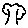
Label: tree